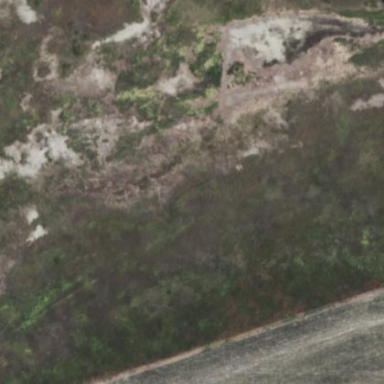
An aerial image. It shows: Saltmarsh wetland.